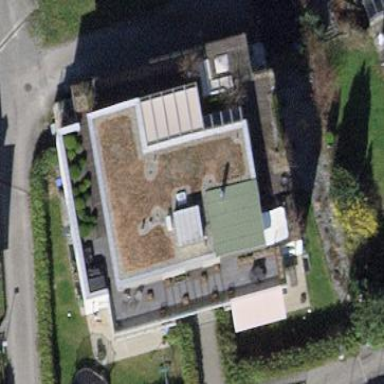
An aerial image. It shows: Residential building.